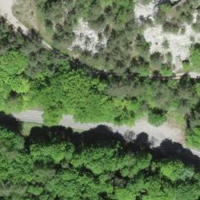
EUNIS habitat code: 41
Species observed at this site:
Anguis fragilis